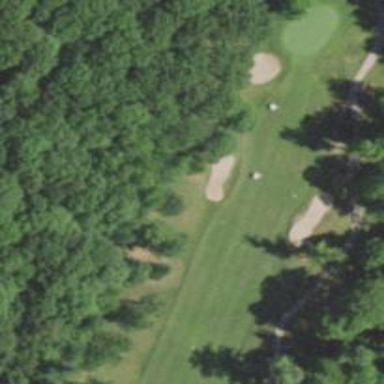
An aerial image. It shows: Golf hole.